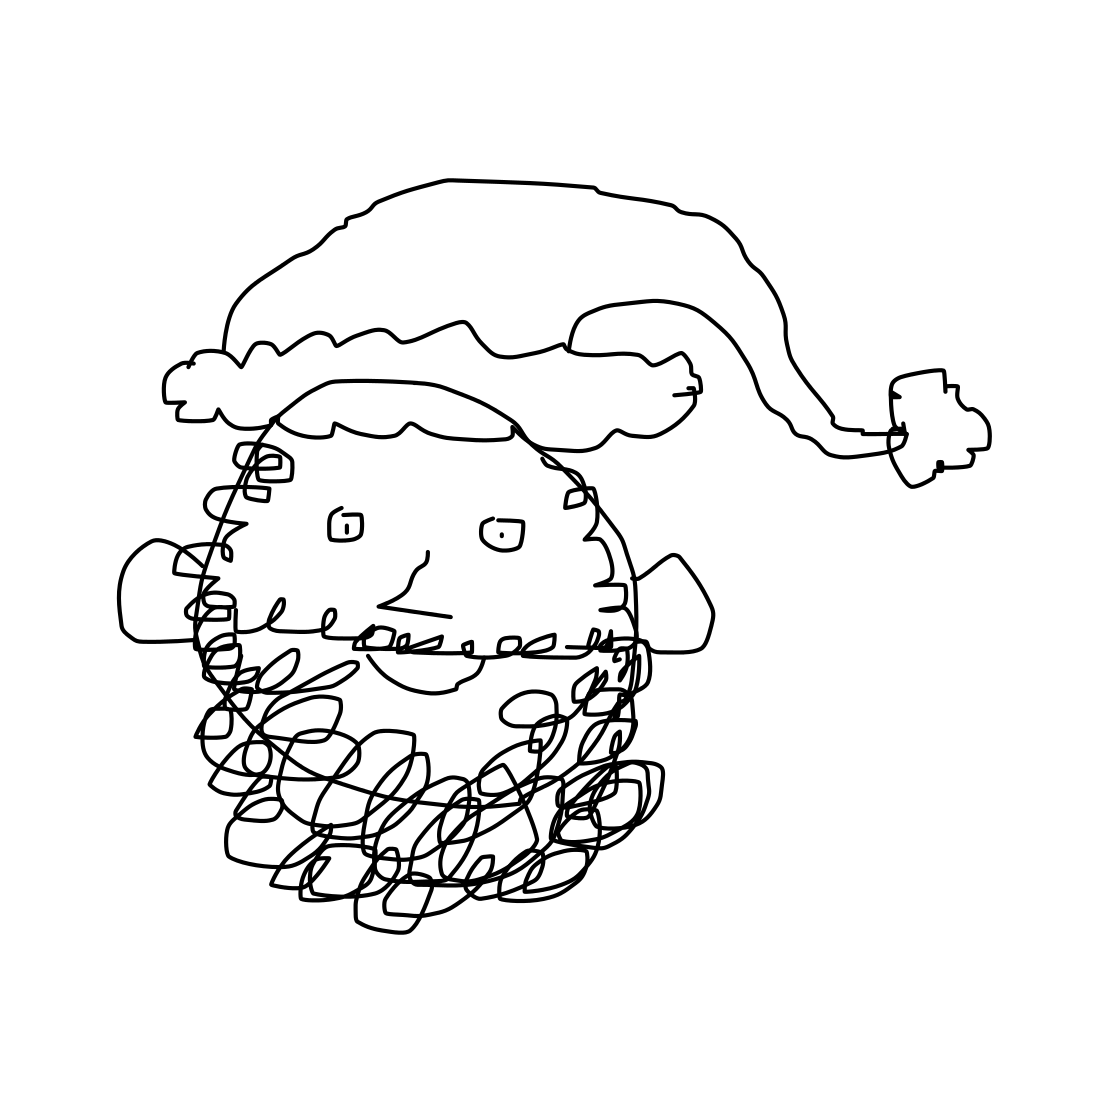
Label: santa claus